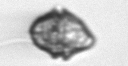
Label: Kryptoperidinium_triquetrum